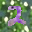
Label: 2